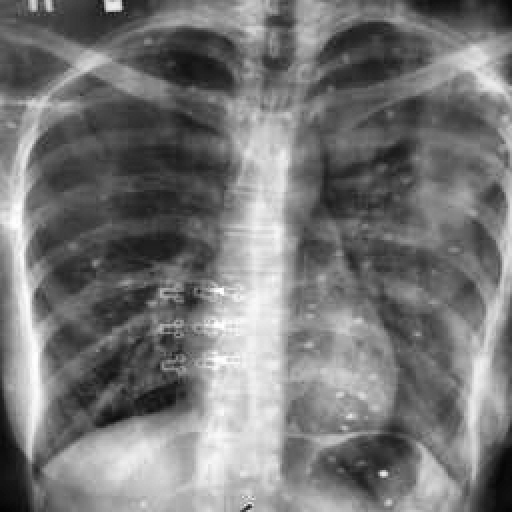
Finding: TUBERCULOSIS